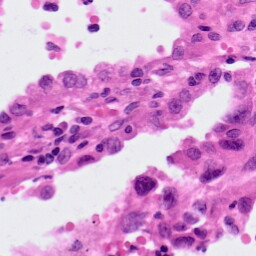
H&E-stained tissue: Lung